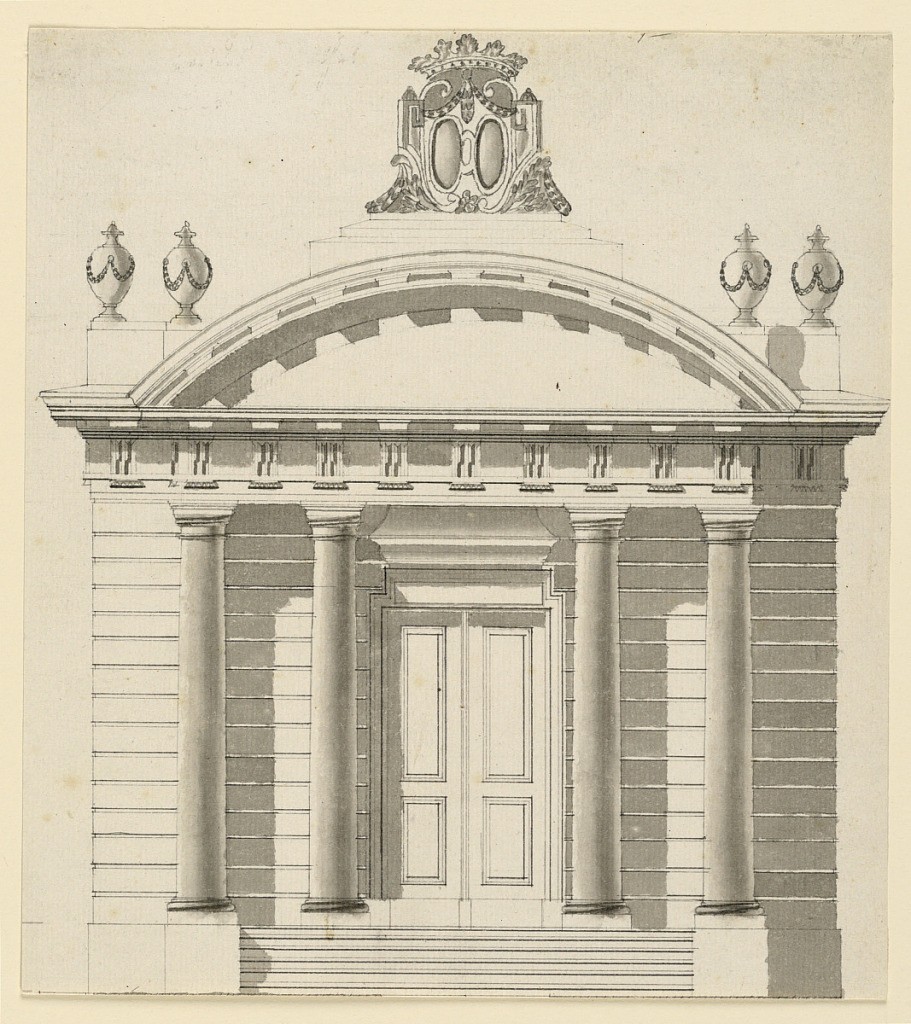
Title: Design for a Mausoleum
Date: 1790
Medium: Pen and ink, brush and watercolor, graphite on paper
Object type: Drawing
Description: A flight of steps leads to the closed folding door which is flanked by pairs of embedded of Doric columns. A rustic wall and a triglyph frieze. A circular pediment flanked by pedestals with pairs of urns and topped by an escutcheon for two coats of arms.